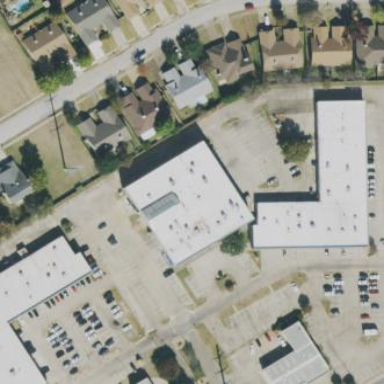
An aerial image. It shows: Retail building.